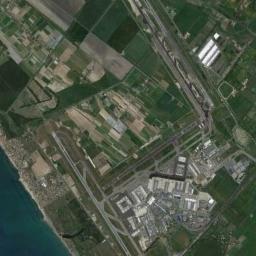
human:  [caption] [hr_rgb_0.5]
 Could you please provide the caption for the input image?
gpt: This airport has only one runway, And its color is white .

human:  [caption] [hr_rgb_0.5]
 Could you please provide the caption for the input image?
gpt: An airport with some runways perpendicular to each other on the farmland with different plants and some buildings arranged neatly beside .

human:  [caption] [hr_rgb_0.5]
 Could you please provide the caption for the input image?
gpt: There is an airport built in farmland and close to the sea .

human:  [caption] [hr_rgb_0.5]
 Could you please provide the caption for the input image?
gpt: A complex airport with many runways and buildings is surrounded by a brown and green farmland, Next to a sea .

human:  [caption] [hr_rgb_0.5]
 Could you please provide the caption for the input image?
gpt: The road divides the building into different zones .